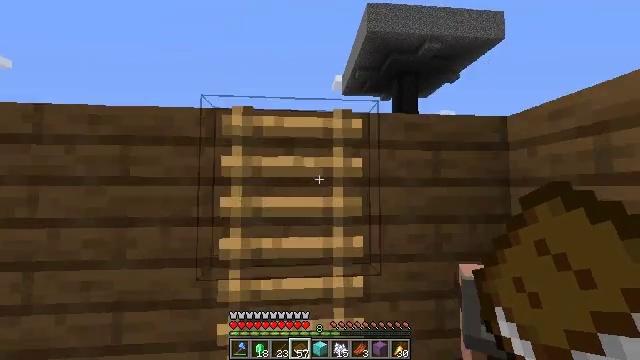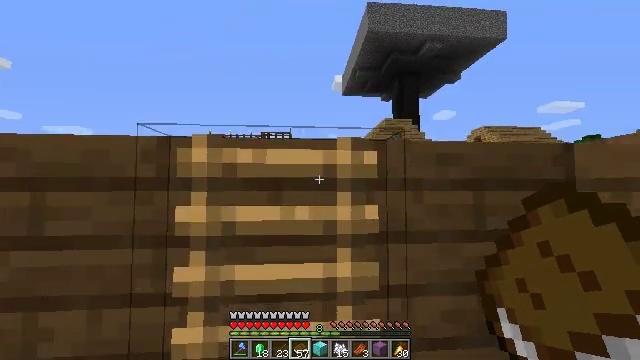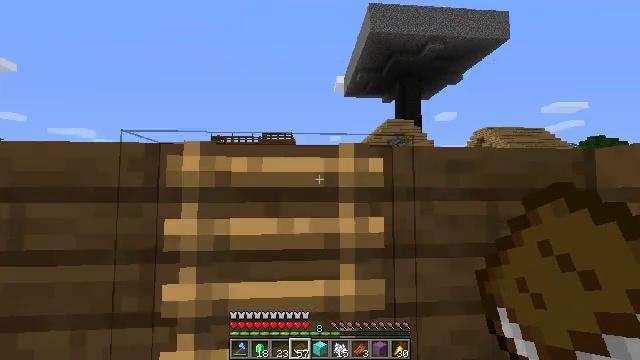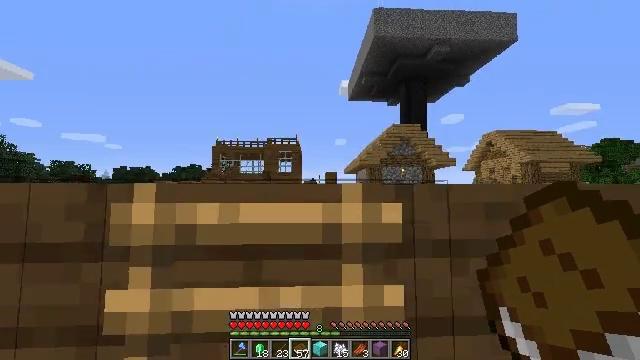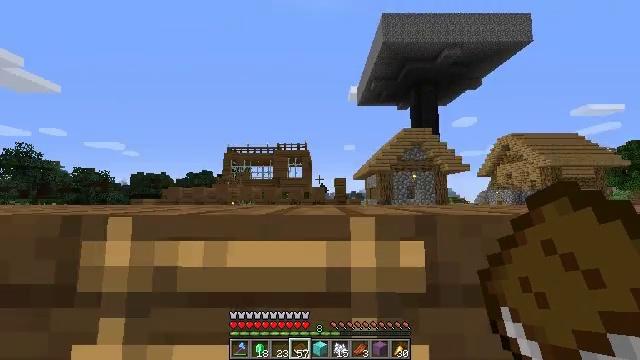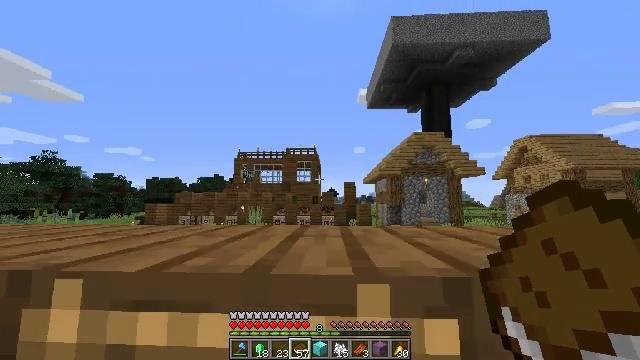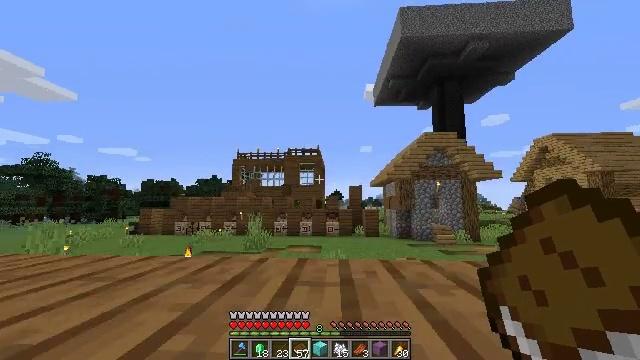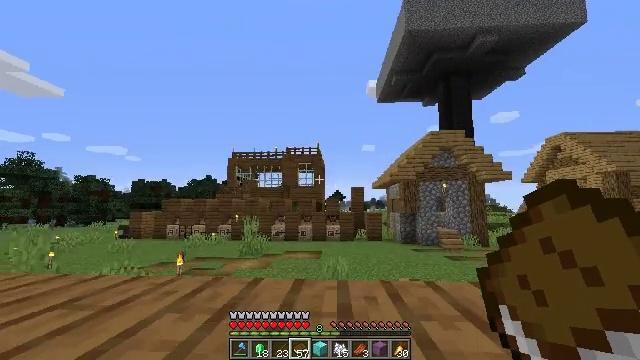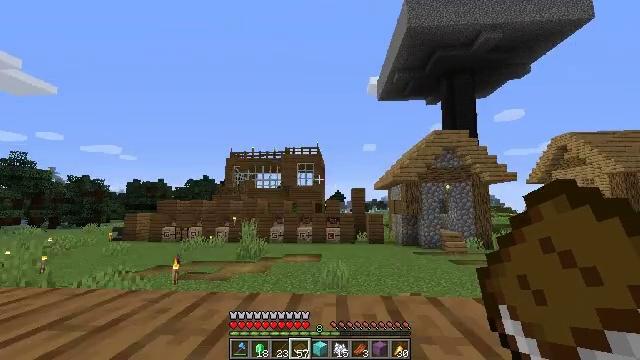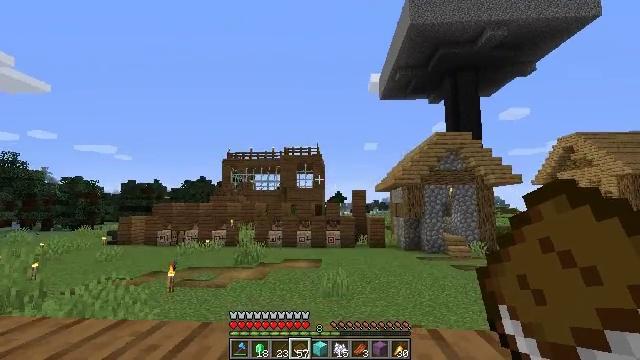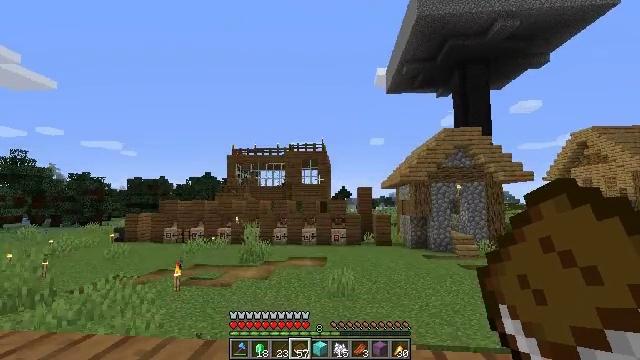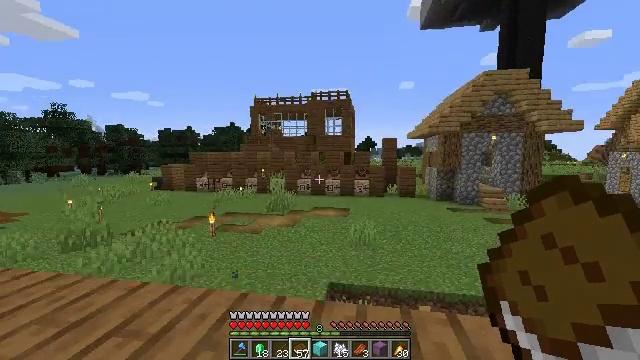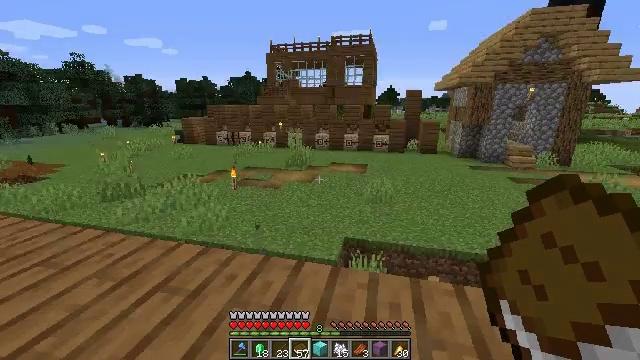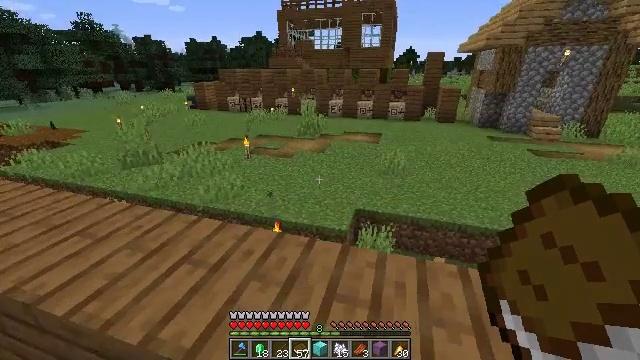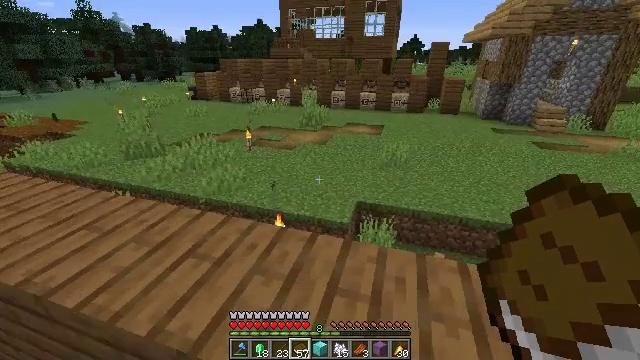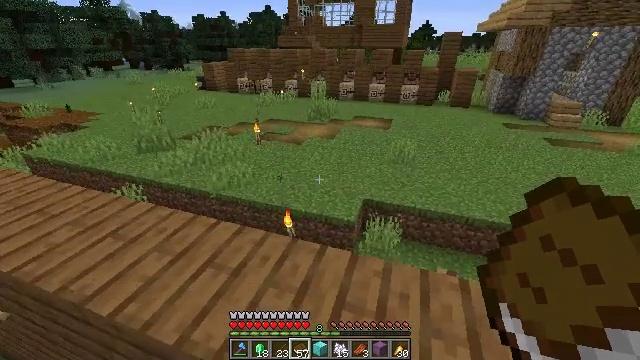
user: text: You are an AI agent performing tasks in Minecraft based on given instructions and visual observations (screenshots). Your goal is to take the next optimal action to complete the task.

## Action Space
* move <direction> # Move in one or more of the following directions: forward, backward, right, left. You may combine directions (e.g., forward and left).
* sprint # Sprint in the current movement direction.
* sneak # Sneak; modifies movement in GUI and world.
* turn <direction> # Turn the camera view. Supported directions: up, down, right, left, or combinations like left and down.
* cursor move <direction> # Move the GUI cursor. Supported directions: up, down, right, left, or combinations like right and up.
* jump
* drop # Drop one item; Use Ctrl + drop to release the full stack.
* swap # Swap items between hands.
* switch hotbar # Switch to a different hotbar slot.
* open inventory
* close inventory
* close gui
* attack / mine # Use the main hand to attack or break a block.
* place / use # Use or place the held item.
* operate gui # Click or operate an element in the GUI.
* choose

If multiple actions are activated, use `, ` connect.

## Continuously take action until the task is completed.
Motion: motion action
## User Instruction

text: Create a diamond by combining the right materials.
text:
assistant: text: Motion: move forward, sprint, jump
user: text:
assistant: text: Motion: move forward, sprint, jump
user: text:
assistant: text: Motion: move forward, sprint, turn left, jump
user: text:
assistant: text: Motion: move forward, sprint, turn left and up, jump
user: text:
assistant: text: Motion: move forward, sprint, turn left, jump
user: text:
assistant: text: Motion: move forward, sprint, turn left, jump
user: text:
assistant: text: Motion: move forward, sprint, jump
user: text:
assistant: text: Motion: move forward, sprint, jump
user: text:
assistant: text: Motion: move forward, sprint, jump
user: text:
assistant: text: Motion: move forward, sprint, turn left and down
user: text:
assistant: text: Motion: move forward, sprint, turn left and down
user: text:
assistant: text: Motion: move forward, sprint, turn left and down
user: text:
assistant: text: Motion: move forward, sprint, turn left and down
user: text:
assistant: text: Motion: move forward, sprint, turn down
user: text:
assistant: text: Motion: move forward, sprint, turn left and down
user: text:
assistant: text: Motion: move forward, sprint, turn left and down
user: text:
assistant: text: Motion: move forward, sprint
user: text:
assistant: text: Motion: move forward, sprint
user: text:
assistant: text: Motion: move forward, sprint
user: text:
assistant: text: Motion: move forward, sprint
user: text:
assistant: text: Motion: move forward, sprint
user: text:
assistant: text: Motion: move forward, sprint
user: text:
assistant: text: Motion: move forward, sprint
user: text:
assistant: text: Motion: move forward, sprint
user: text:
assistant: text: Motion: move forward, sprint
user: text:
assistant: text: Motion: move forward, sprint
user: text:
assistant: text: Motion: move forward, sprint, turn left, jump
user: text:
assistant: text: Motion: move forward, sprint, turn left, jump
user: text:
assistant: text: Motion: move forward, sprint, jump
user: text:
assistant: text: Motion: move forward, sprint, jump